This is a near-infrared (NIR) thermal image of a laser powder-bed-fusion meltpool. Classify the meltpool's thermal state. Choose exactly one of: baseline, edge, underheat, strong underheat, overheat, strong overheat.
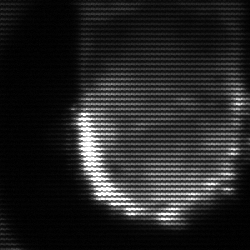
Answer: baseline